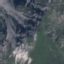
Land use / land cover class: HerbaceousVegetation